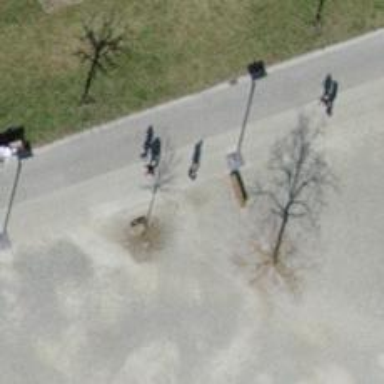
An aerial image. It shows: Bench.